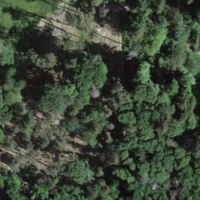
EUNIS habitat code: 41
Species observed at this site:
Nemobius sylvestris